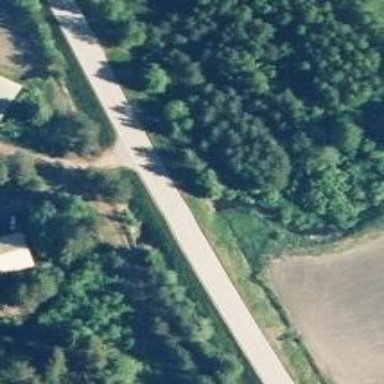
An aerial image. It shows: Secondary road with asphalt surface.